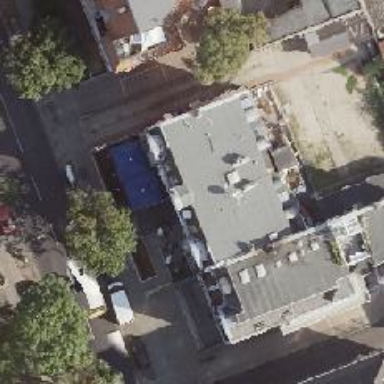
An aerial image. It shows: Restaurant.